Aerial crown-view tile of a tropical tree (Barro Colorado Island, Panama), acquired 20250715:
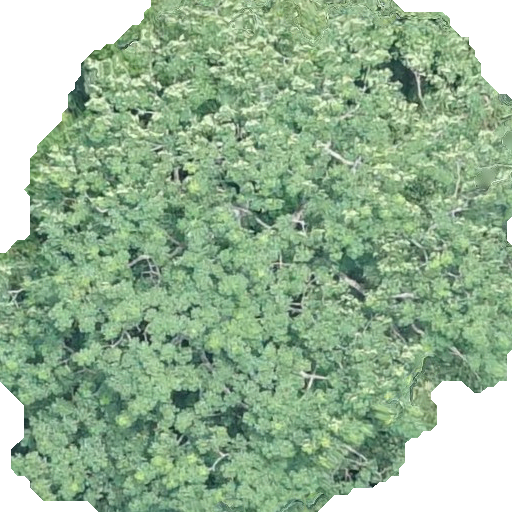
Species: Pseudobombax septenatum
GBIF accepted scientific name: Pseudobombax septenatum
Crown area: 356.3 m²